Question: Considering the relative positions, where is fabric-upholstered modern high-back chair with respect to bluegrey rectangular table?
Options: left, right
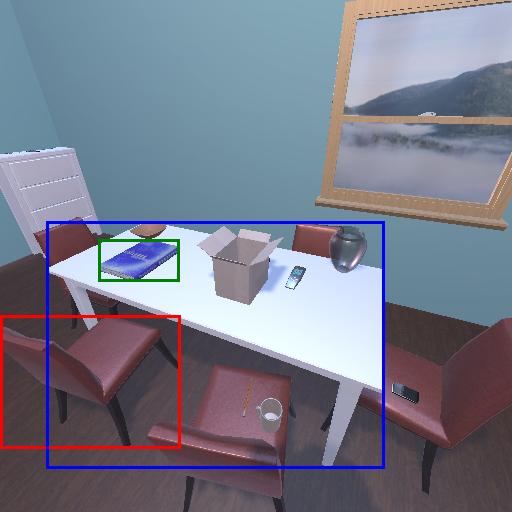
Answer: left